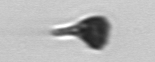
Label: Euglena